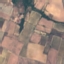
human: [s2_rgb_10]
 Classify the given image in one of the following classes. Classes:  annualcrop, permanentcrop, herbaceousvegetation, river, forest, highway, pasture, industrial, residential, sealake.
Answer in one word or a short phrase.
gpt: PermanentCrop